Field crop: maize
Growth stage: 1
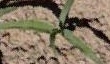
Species: maize